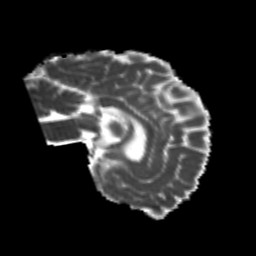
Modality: MD
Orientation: sagittal
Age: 26
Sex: female
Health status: healthy
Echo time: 0.074 s